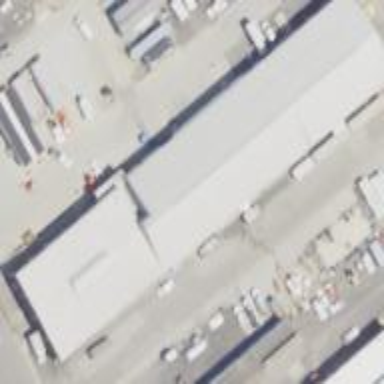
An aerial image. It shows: Industrial building.